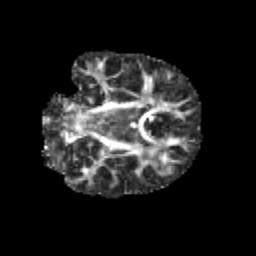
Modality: FA
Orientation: coronal
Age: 9
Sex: male
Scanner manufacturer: siemens
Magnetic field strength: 3 T
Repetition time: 3.8 s
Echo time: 0.07 s